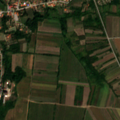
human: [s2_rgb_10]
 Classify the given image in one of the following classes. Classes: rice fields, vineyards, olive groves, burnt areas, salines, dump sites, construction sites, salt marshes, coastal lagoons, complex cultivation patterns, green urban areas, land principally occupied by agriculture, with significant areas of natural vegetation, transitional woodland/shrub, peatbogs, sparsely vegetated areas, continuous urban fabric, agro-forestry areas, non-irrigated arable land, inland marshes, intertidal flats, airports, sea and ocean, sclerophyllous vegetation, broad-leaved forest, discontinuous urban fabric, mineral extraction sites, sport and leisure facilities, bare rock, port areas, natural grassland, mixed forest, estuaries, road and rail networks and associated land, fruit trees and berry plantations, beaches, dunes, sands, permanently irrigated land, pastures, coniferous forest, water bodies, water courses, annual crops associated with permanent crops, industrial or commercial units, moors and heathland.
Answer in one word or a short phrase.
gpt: discontinuous urban fabric, non-irrigated arable land, land principally occupied by agriculture, with significant areas of natural vegetation